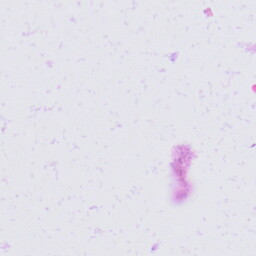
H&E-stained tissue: Skin